Field crop: maize
Growth stage: 2
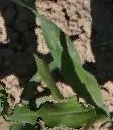
Species: maize